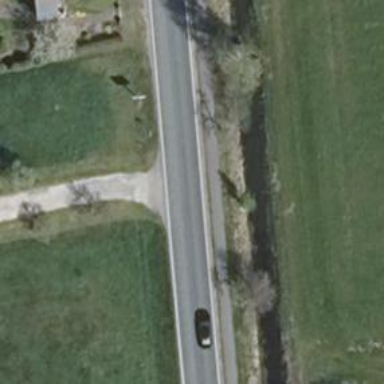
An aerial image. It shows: Secondary road with asphalt surface.